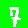
Digit: 7